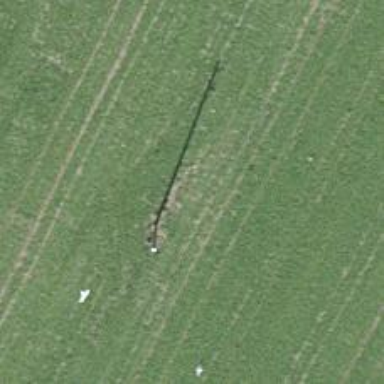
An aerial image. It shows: Minor power line with 3 cables.